Interaction volume radius: 10 \u00c5
Interaction volume height: 15 \u00c5
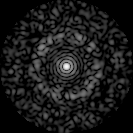
Disorder parameter: 0.8313